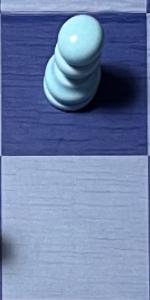
Label: Empty